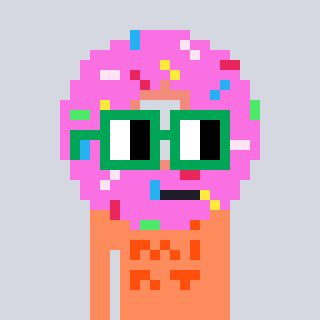
a pixel art character with square green glasses, a doughnut-shaped head and a peachy-colored body on a cool background